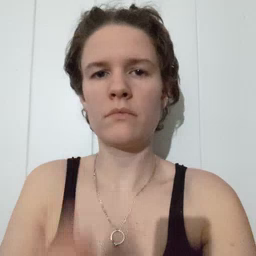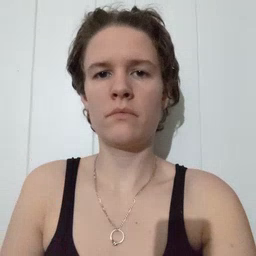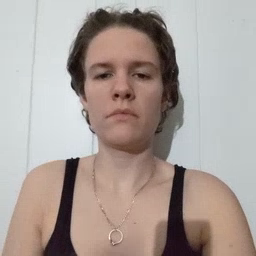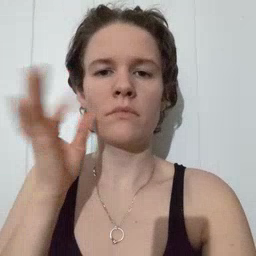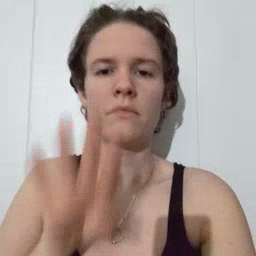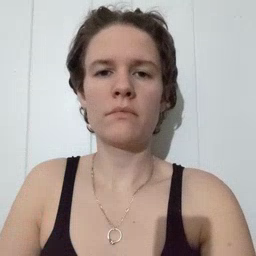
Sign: bee